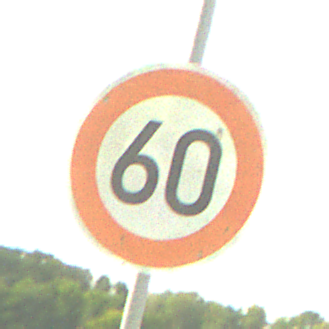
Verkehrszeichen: Geschwindigkeit60
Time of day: Midday
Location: Outdoor (RoadRail)
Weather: PartlyCloudy
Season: NotSpecified
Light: Natural